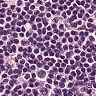
Metastatic tissue present: no